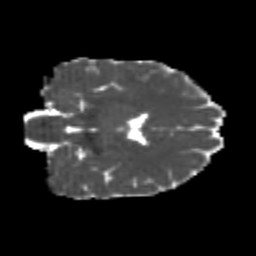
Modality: MD
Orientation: coronal
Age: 24
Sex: female
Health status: healthy
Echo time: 0.074 s